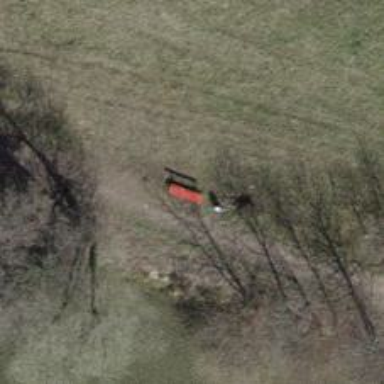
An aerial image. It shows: Red bench.